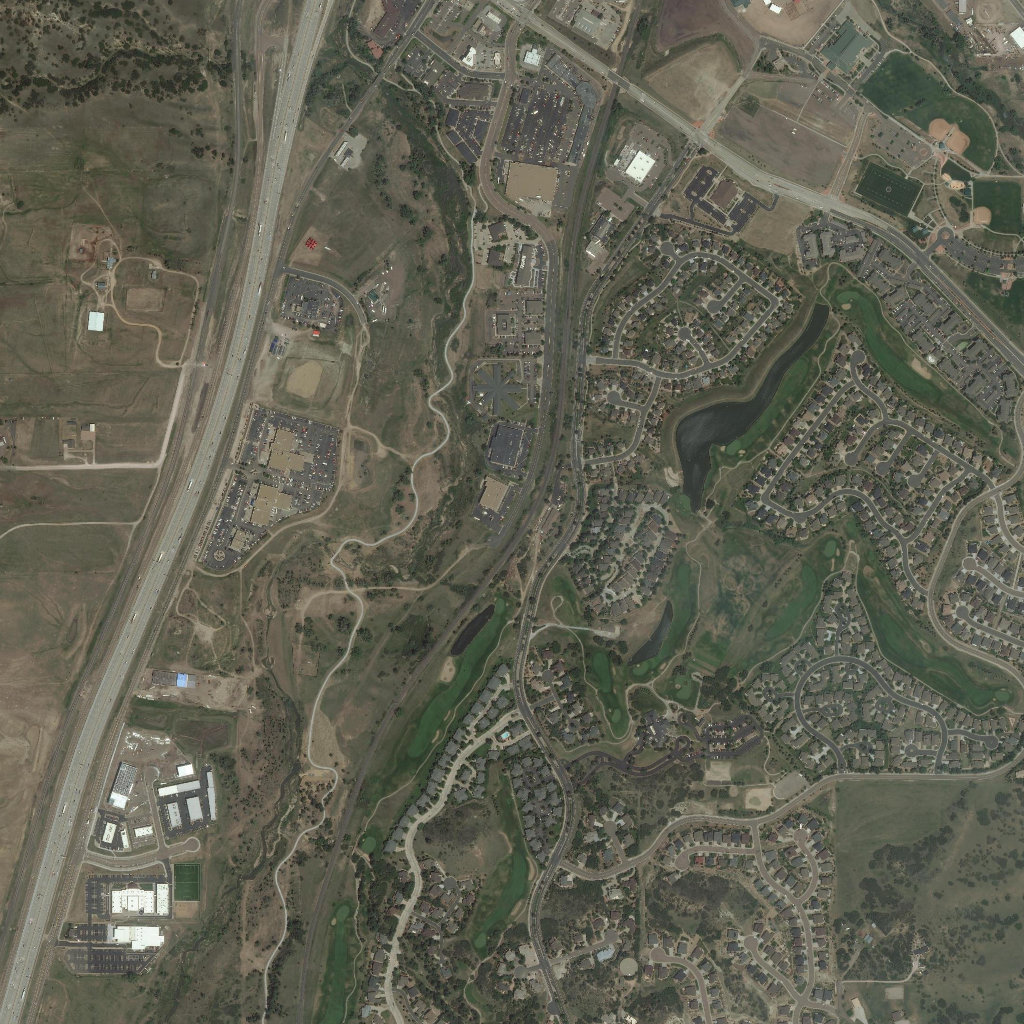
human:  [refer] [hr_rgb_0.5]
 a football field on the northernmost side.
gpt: <box>[[83, 15, 89, 20, 0]]</box>